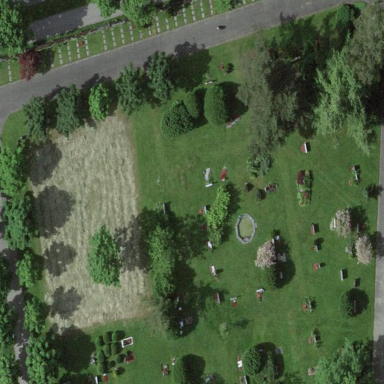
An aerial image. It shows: Sector within cemetery.